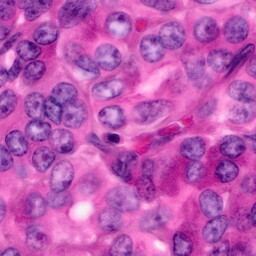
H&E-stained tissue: Pancreatic